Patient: sex F, age 76
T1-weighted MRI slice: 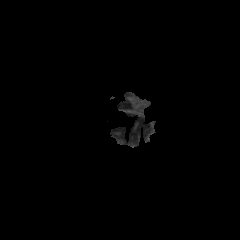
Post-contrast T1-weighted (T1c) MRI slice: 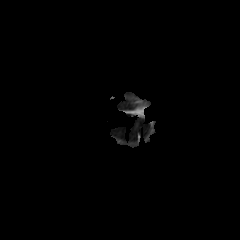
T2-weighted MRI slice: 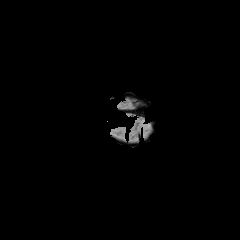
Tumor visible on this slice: no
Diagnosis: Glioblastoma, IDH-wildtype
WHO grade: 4